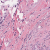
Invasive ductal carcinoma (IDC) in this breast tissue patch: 1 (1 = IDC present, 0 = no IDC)